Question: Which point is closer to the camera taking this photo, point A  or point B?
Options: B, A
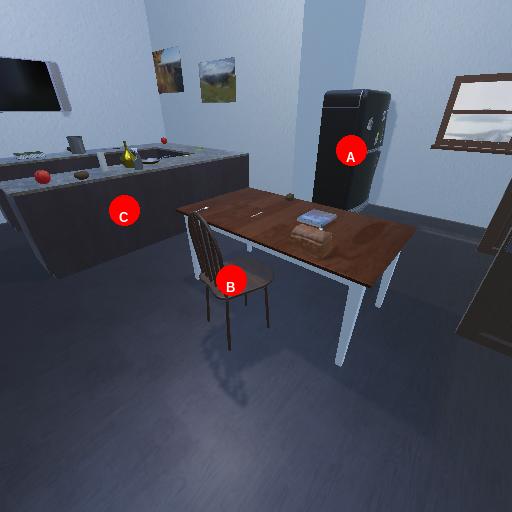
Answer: B